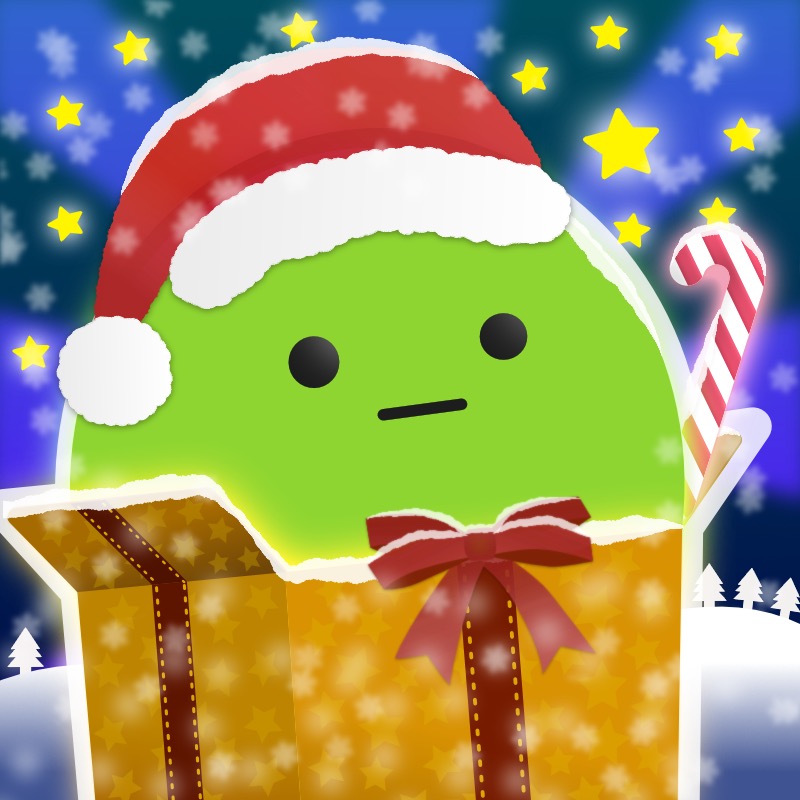
Label: green